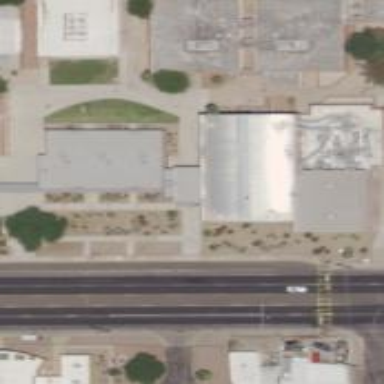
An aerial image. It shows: School building.